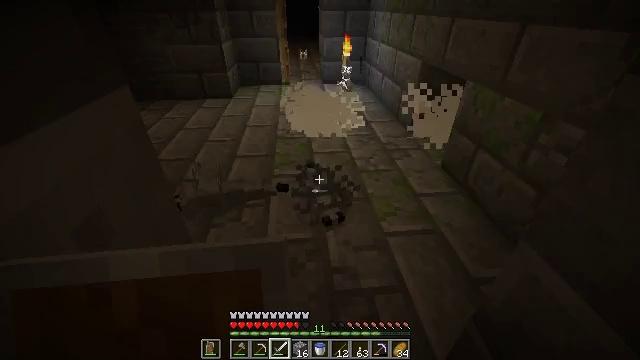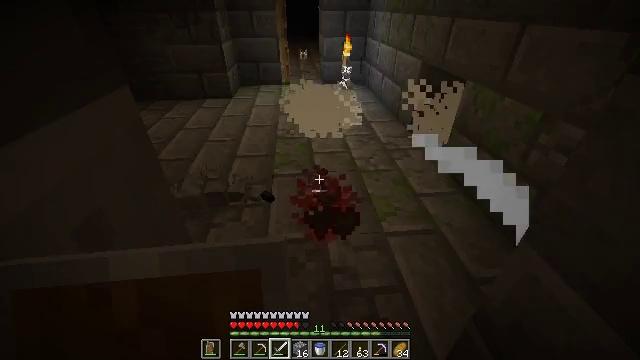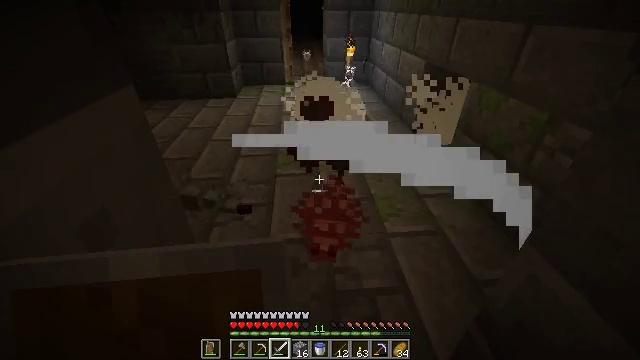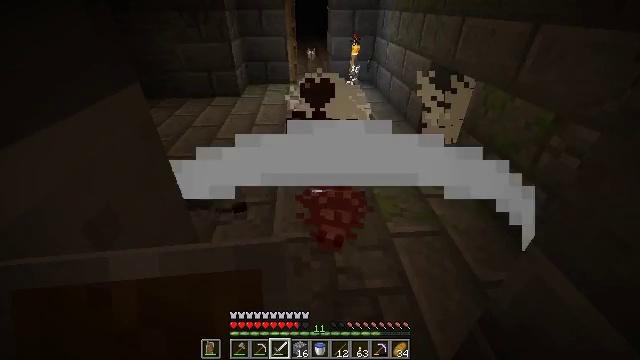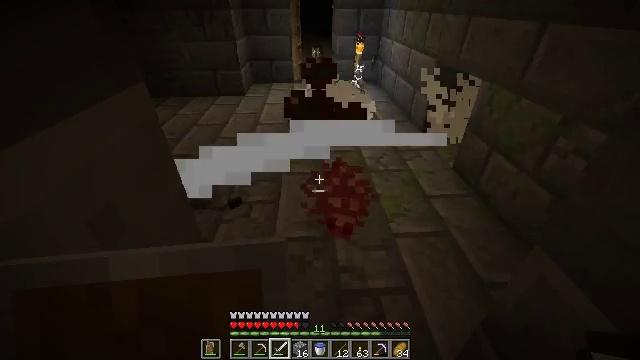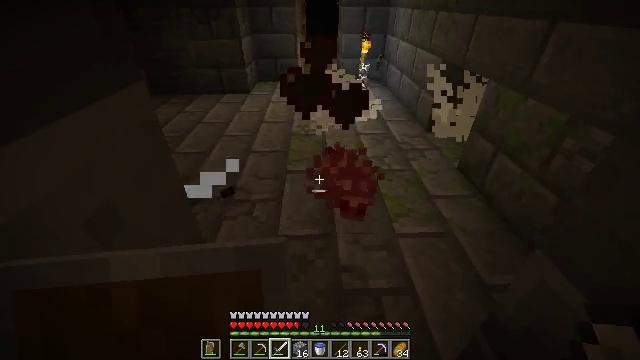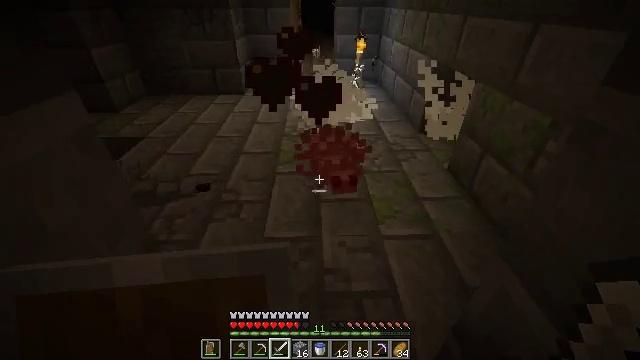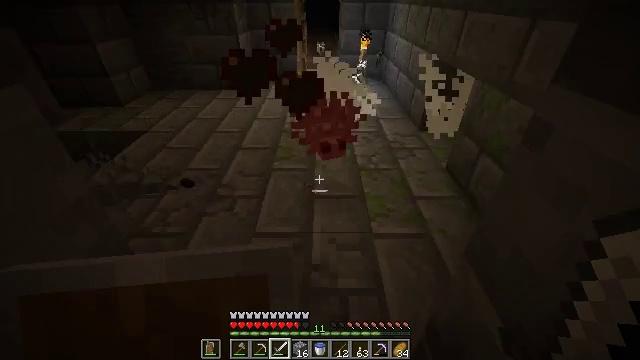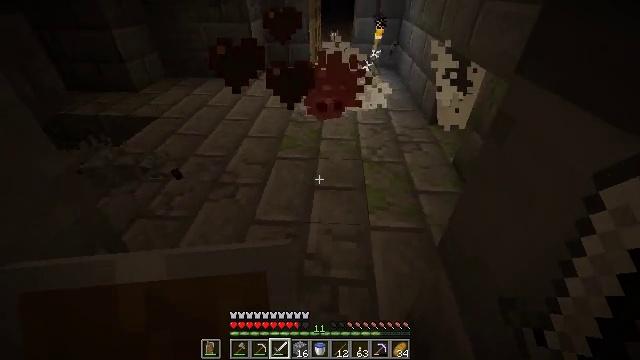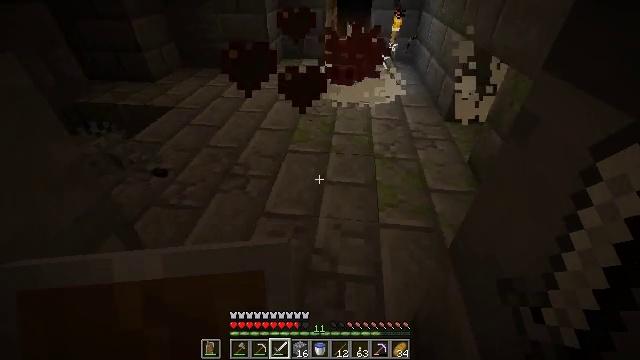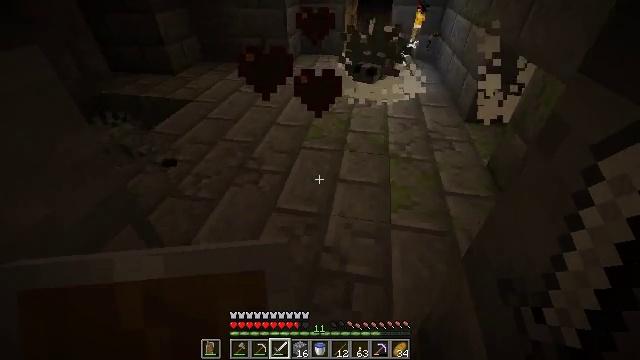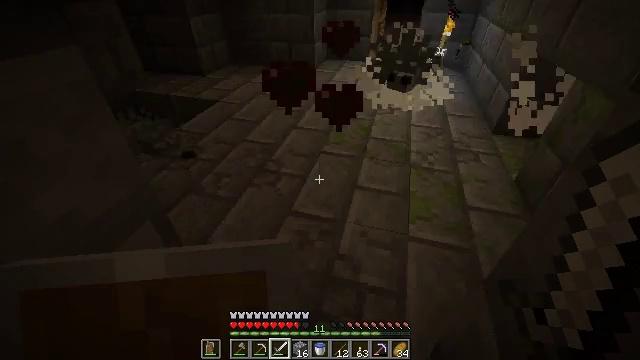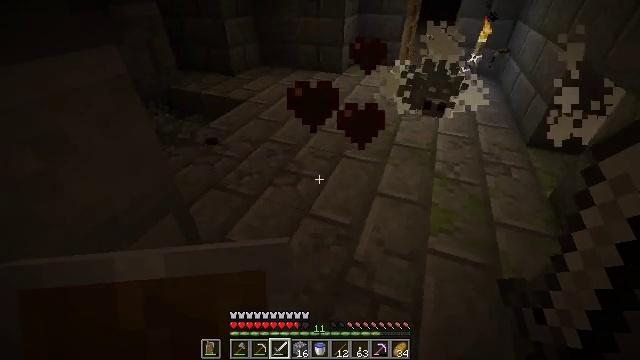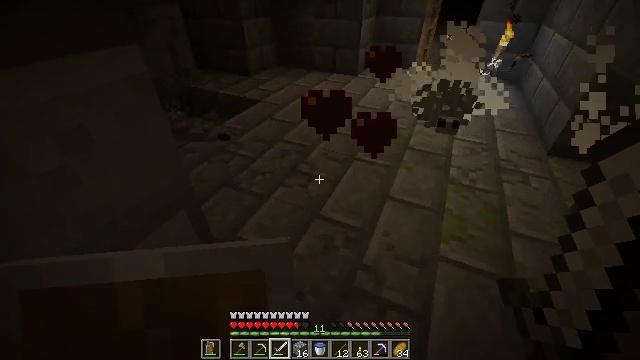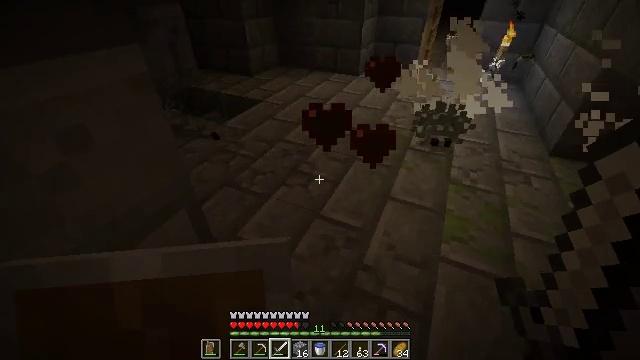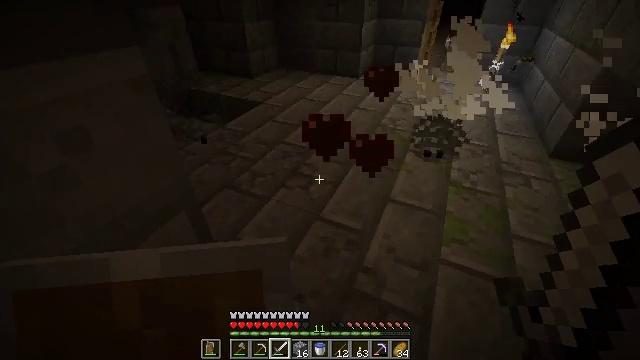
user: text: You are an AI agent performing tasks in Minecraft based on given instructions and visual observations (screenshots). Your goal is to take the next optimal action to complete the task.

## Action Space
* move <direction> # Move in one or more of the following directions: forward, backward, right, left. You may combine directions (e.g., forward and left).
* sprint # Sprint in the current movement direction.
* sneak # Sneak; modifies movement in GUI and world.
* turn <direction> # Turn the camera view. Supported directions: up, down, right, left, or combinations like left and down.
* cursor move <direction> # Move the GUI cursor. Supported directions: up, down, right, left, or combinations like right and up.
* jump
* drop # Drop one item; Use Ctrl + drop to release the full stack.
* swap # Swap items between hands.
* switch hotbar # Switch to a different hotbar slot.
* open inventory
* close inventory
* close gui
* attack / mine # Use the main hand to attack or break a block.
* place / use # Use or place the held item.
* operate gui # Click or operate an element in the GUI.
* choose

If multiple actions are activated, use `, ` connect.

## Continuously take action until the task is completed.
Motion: motion action
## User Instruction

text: Kill a silverfish.
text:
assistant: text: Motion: no_op
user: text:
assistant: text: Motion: no_op
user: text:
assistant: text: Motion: no_op
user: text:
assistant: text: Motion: no_op
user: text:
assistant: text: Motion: move right, turn left
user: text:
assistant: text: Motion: move right
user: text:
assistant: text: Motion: move right, turn left
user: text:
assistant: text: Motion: move right, turn left and down
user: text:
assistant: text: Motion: move right, turn left and down
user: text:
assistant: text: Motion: move right, turn left
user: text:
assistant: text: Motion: turn left
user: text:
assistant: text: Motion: turn left
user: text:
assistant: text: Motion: turn left
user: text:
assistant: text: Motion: no_op
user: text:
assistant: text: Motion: no_op
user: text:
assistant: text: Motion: no_op
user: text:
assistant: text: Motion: no_op
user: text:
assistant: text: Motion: turn right
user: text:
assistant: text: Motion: turn right
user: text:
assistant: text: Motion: turn right
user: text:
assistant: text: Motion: turn right
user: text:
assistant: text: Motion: no_op
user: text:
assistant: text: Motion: turn right
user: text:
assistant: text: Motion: no_op
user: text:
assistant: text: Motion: turn right and up
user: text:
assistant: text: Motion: move forward, turn up
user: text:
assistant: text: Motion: move forward, turn right and up
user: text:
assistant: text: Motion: move forward
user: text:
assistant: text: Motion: move forward
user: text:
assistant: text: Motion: move forward, turn right